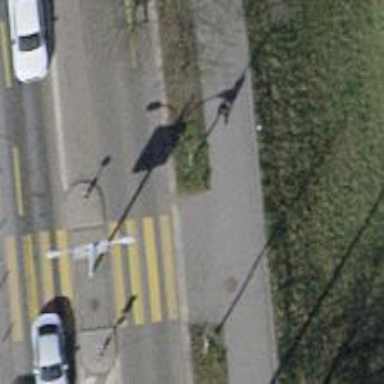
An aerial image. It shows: Kerb barrier.